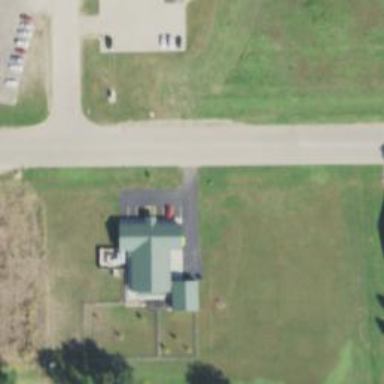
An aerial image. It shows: Animal shelter.